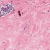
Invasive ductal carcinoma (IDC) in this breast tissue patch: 1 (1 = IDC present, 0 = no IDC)